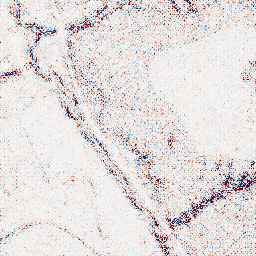
Category: wavelet
Decomposition family: wavelet_biorthogonal
Decomposition parameters: wavelet: bior3.5
level: 2
Upsampling method: regularized
Upsampling parameters: scale: 2
lambda_reg: 0.1
Upsampling scale: 2